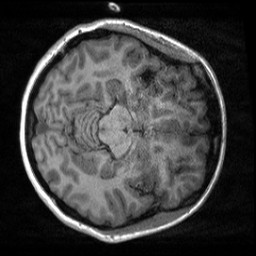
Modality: T1w
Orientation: axial
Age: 23
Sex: female
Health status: healthy
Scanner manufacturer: siemens
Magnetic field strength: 3 T
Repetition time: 2 s
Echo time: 0.00232 s